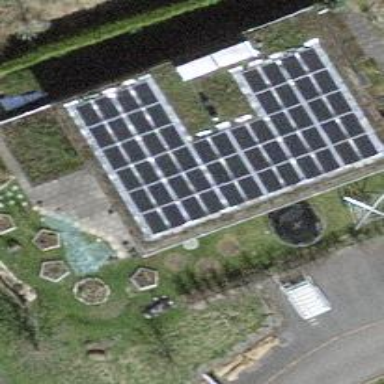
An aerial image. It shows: Solar power generator with photovoltaic panels.